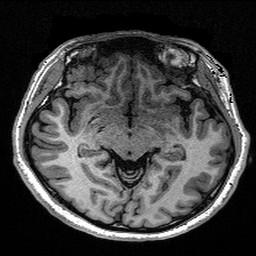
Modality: T1w
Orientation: coronal
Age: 28
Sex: female